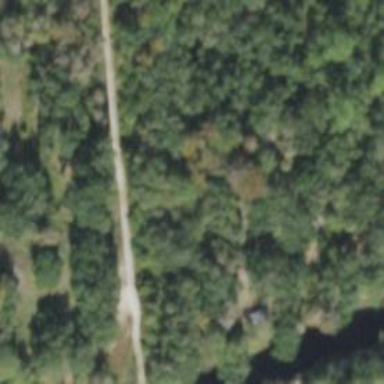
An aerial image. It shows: Abandoned road.